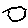
Label: hexagon